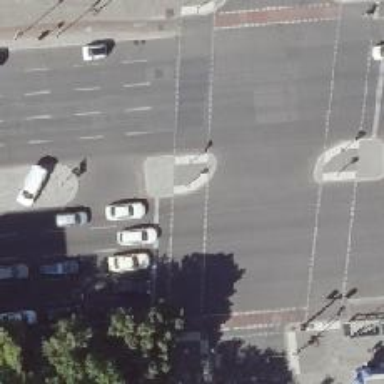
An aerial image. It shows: Footway that serves as traffic island.